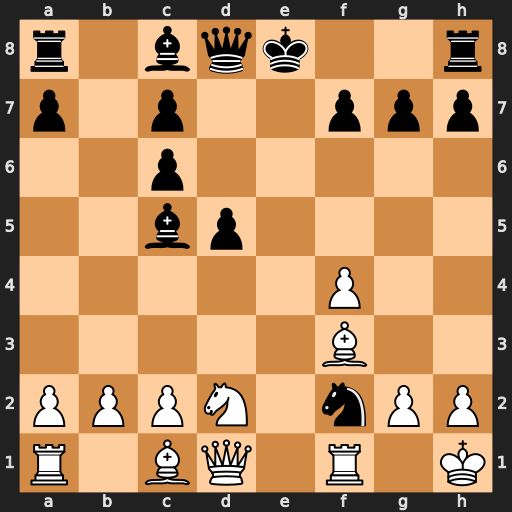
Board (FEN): r1bqk2r/p1p2ppp/2p5/2bp4/5P2/5B2/PPPN1nPP/R1BQ1R1K
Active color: w
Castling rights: kq
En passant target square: -
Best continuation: Rxf2 Bxf2 Qe2+ Qe7 Qxf2